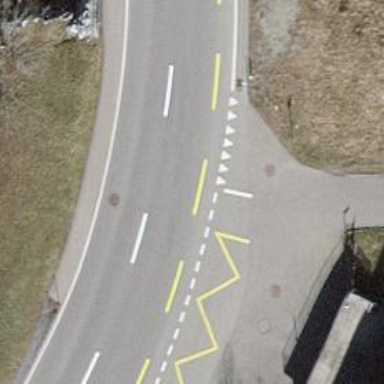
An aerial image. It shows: Public transport stop position.